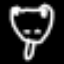
Label: frog